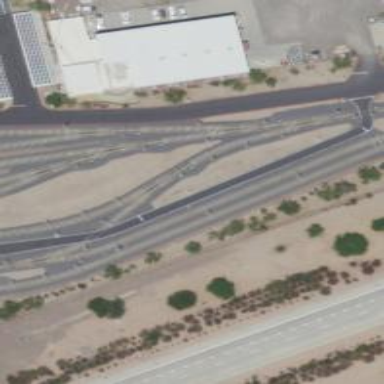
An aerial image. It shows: Light rail yard with electrified contact lines.